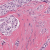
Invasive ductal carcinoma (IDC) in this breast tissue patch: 1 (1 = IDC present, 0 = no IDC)